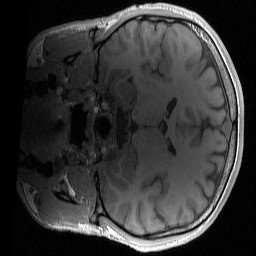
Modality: T1w
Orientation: coronal
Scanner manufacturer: siemens
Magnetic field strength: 3 T
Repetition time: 2 s
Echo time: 0.0022 s